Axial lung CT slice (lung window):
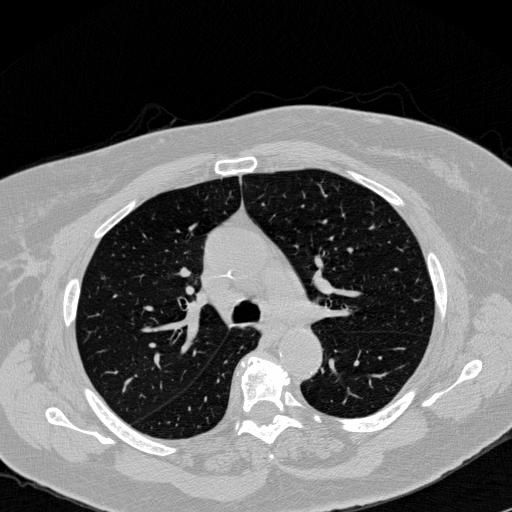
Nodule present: no